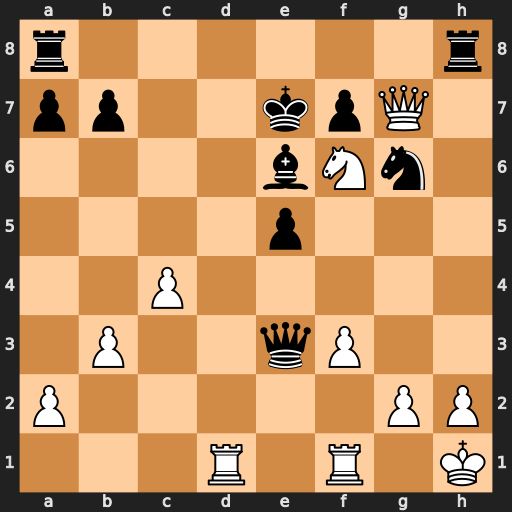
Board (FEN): r6r/pp2kpQ1/4bNn1/4p3/2P5/1P2qP2/P5PP/3R1R1K
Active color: w
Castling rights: -
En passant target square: -
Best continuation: Rd7+ Bxd7 Nd5+